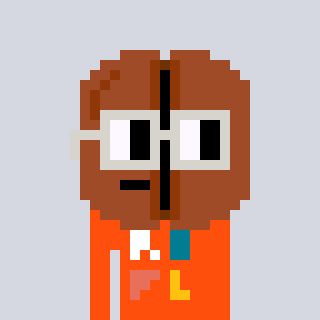
a pixel art character with square light gray glasses, a coffeebean-shaped head and a orange-colored body on a cool background